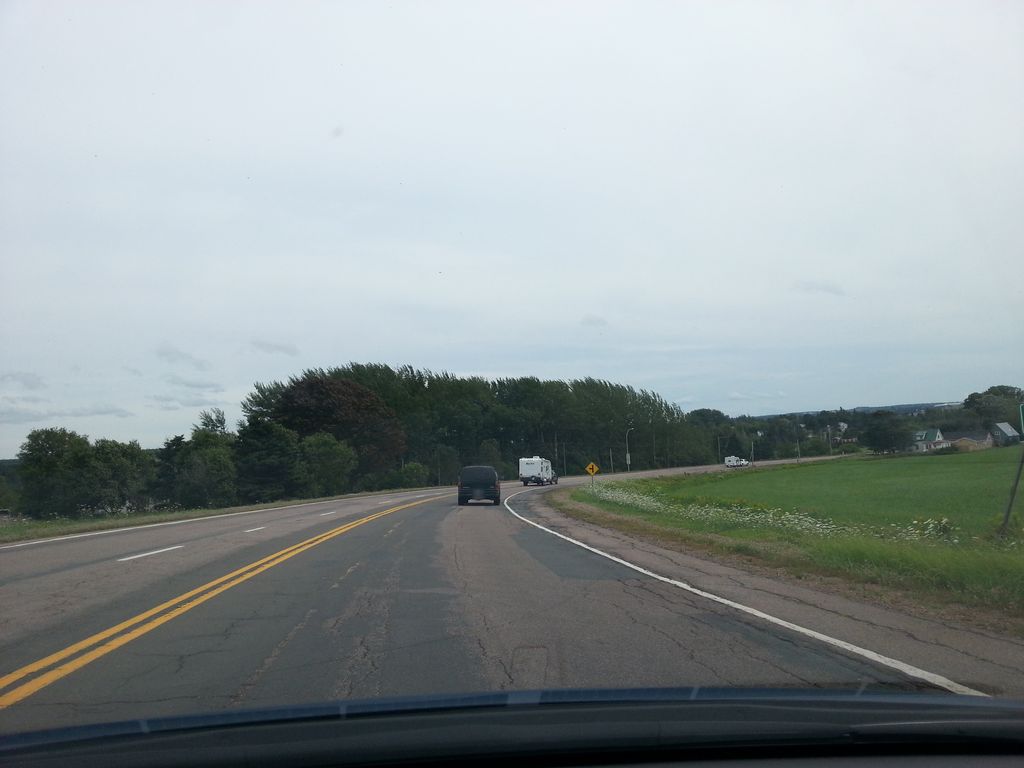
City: charlottetown